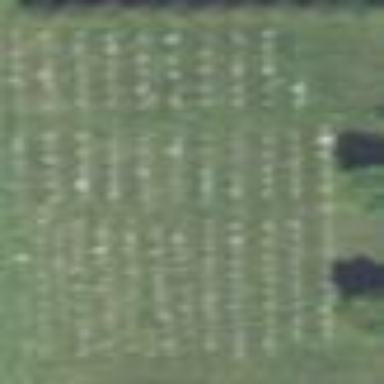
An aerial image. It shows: Cemetery.